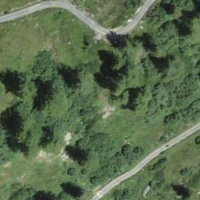
EUNIS habitat code: 26
Species observed at this site:
Parnassius apollo